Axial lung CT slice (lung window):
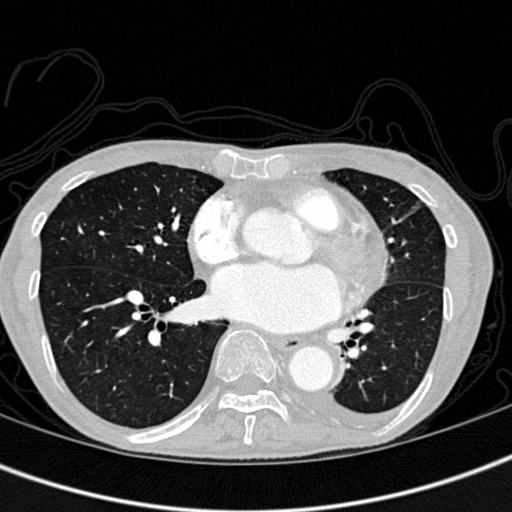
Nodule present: no